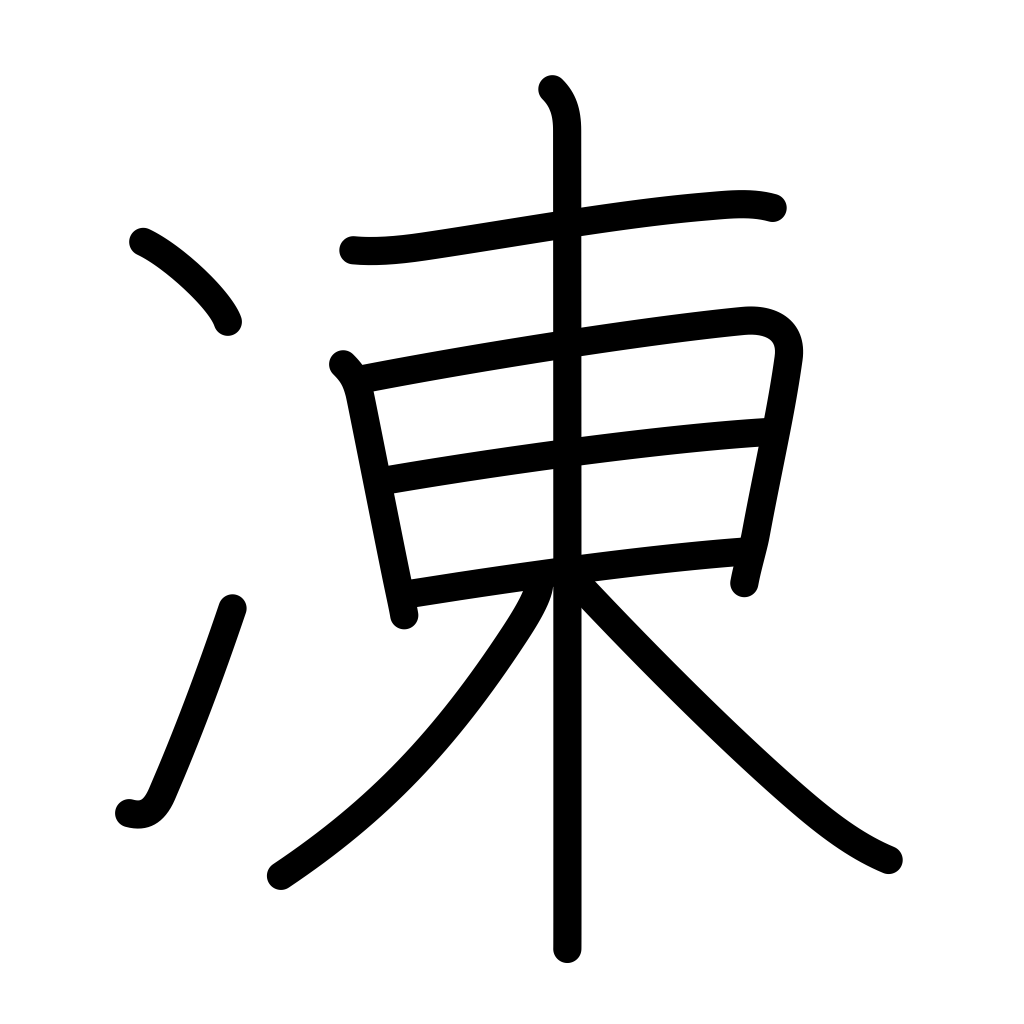
Meaning: frozen, congeal, refrigerate